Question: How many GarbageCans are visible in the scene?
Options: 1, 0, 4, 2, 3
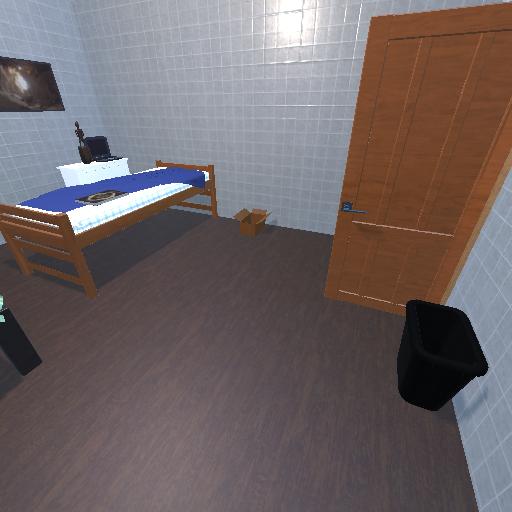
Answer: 1